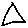
Label: triangle